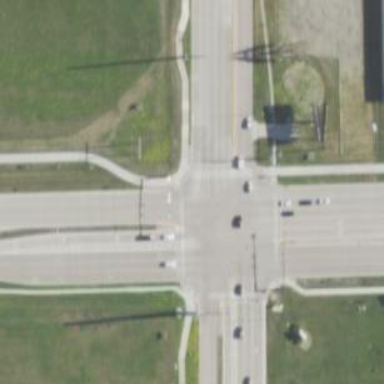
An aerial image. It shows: Marked crossing on cycleway.